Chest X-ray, PA view. Patient: 58 years old, sex F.
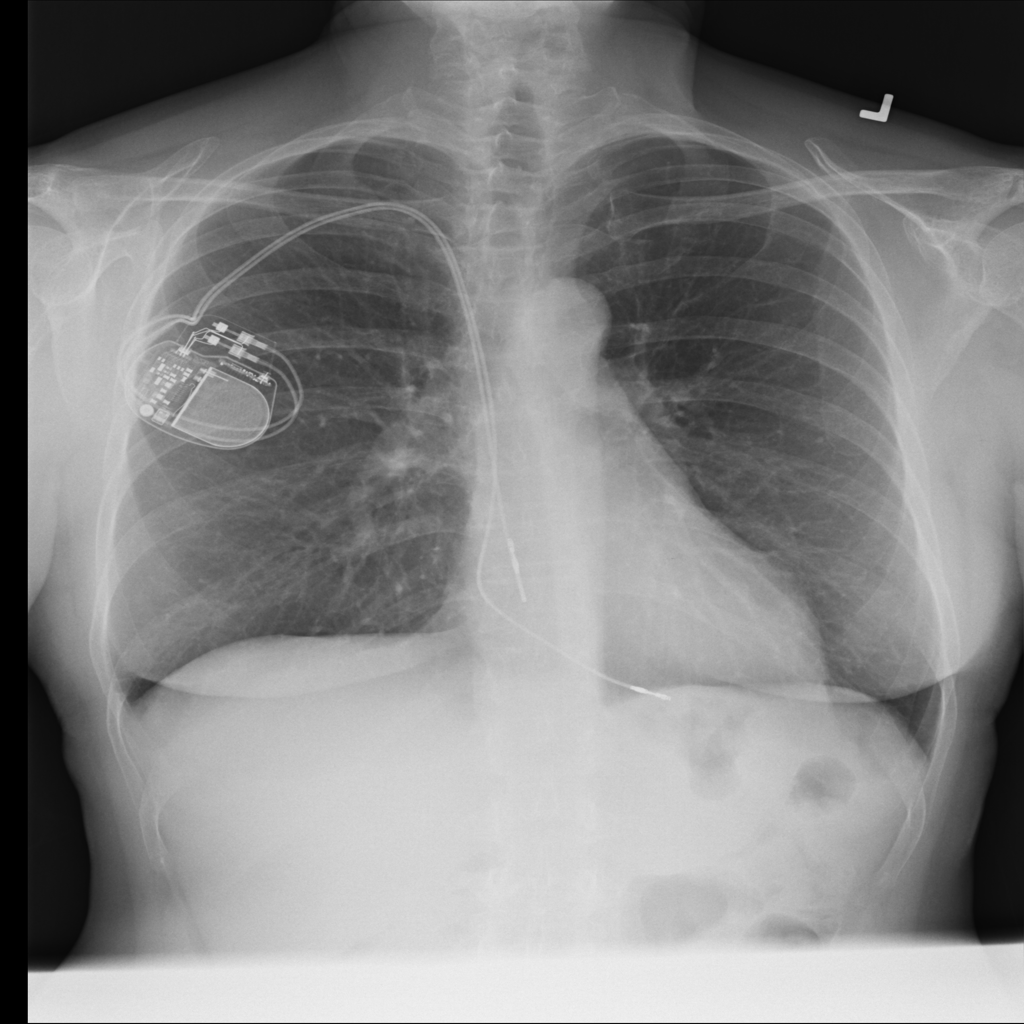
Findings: No Finding